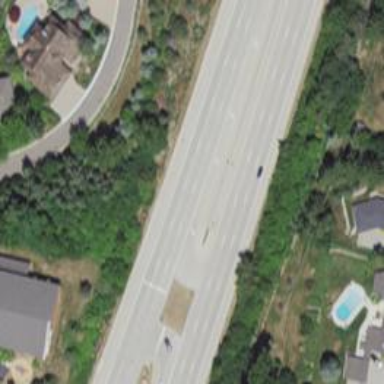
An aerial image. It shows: Primary highway.